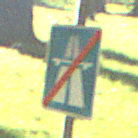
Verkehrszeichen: EndeAutbahn
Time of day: MorningAfternoon
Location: Outdoor (Nature)
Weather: Clear
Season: NotSpecified
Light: Natural